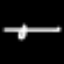
Label: line